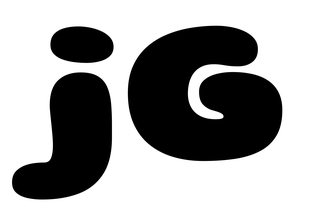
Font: Gluten_Black